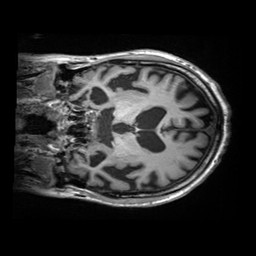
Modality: T1w
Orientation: coronal
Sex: male
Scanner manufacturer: siemens
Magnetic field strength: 3 T
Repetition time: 2.2 s
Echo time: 0.00245 s